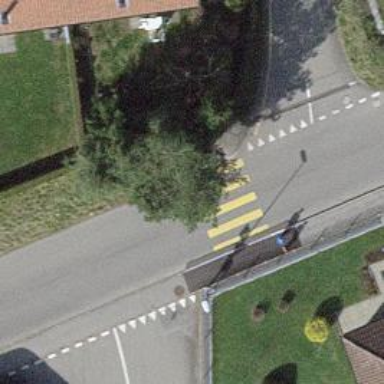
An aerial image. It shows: Marked footway crossing with zebra markings.